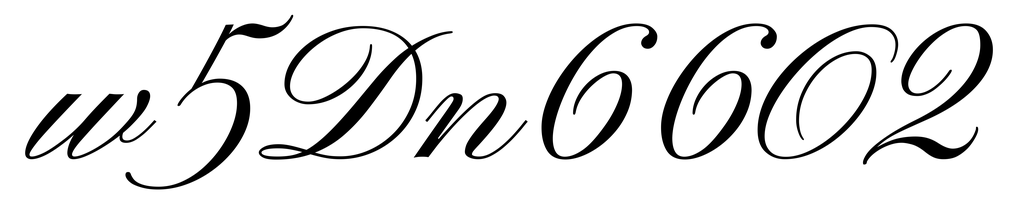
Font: PinyonScript-Regular